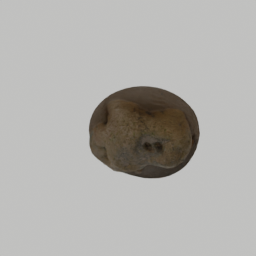
Label: nature